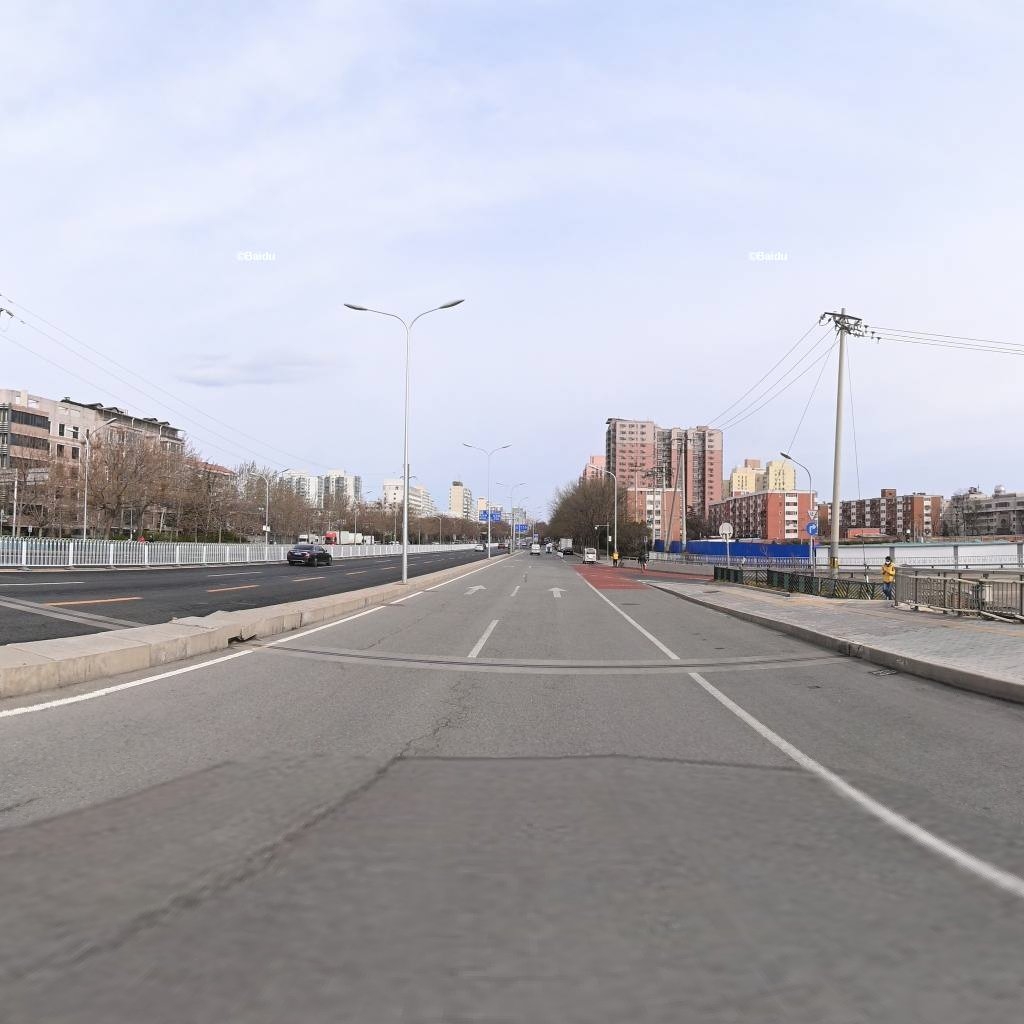
Region: Haidian
Road damage annotations: longitudinal crack, longitudinal crack, longitudinal crack